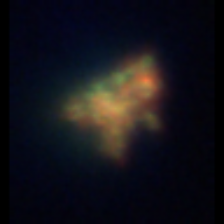
Taxon: Unknown_detritus
Group: Unknown